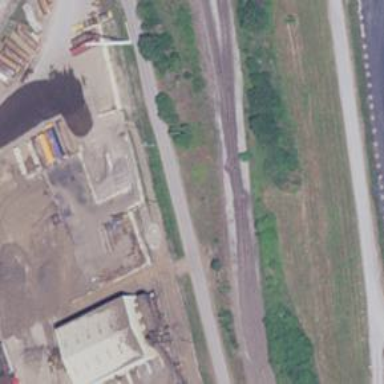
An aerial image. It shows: Abandoned railway.